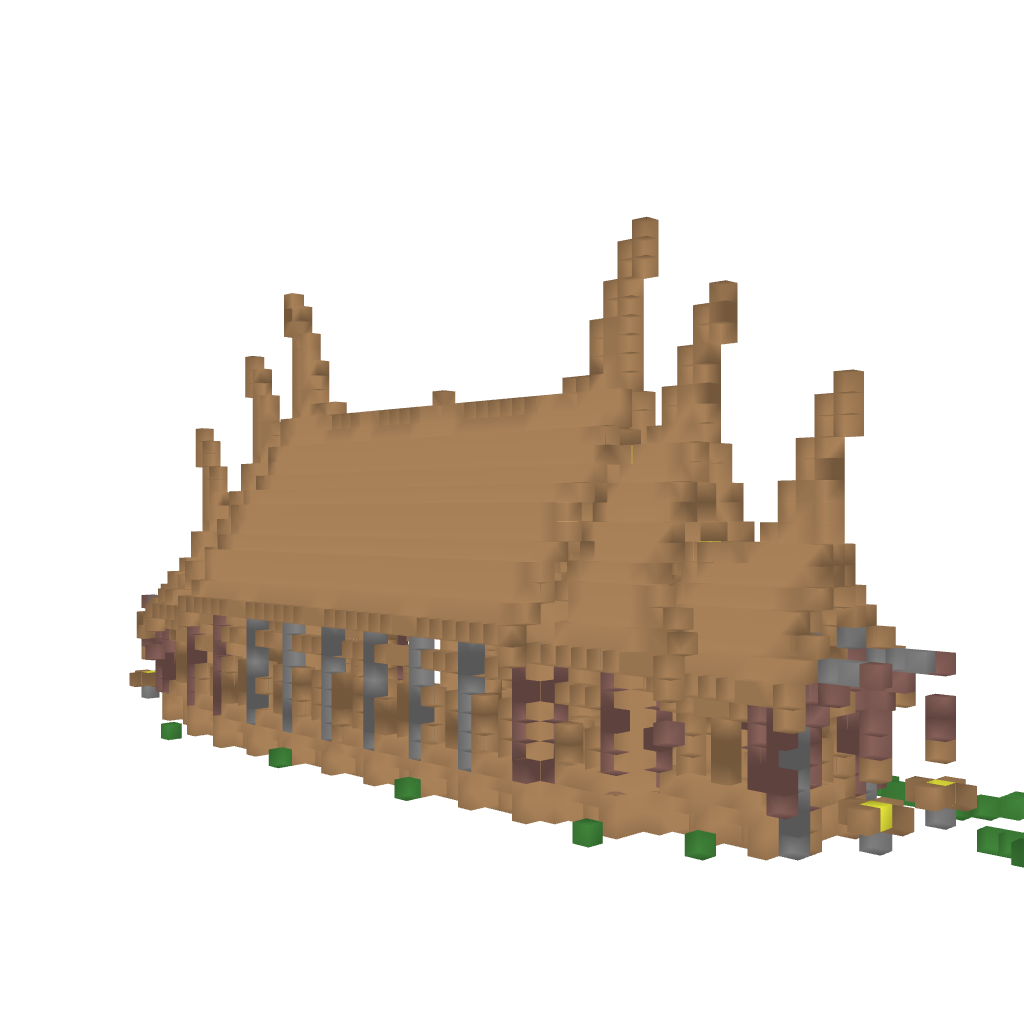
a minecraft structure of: Rumah Gadang bad low quality